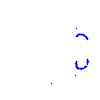
Particle: proton